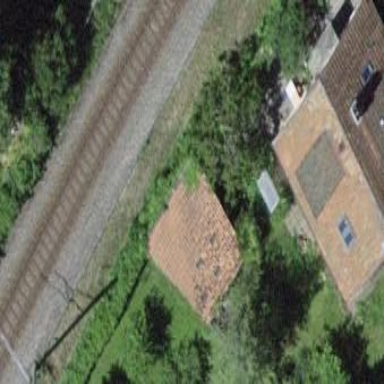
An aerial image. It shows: Shed.